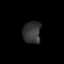
Tissue: prostate
Cell type: T cells
Senescence score: 0.3243
Nuclear area (px): 396
Mean DAPI intensity: 52.045